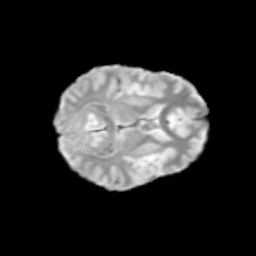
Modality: T2w
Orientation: axial
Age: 12
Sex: male
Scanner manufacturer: siemens
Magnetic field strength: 3 T
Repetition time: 3.8 s
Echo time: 0.07 s